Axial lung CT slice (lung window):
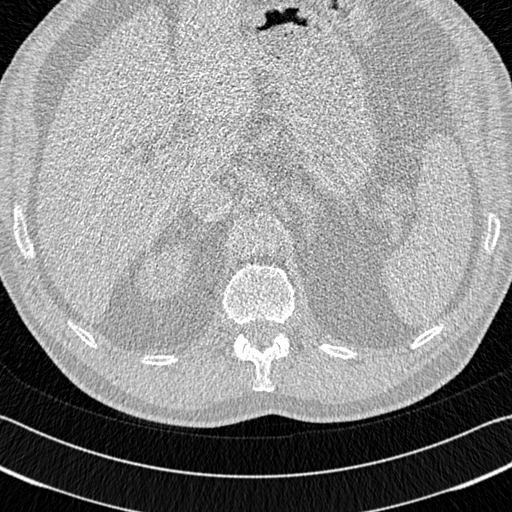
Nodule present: no